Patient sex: M
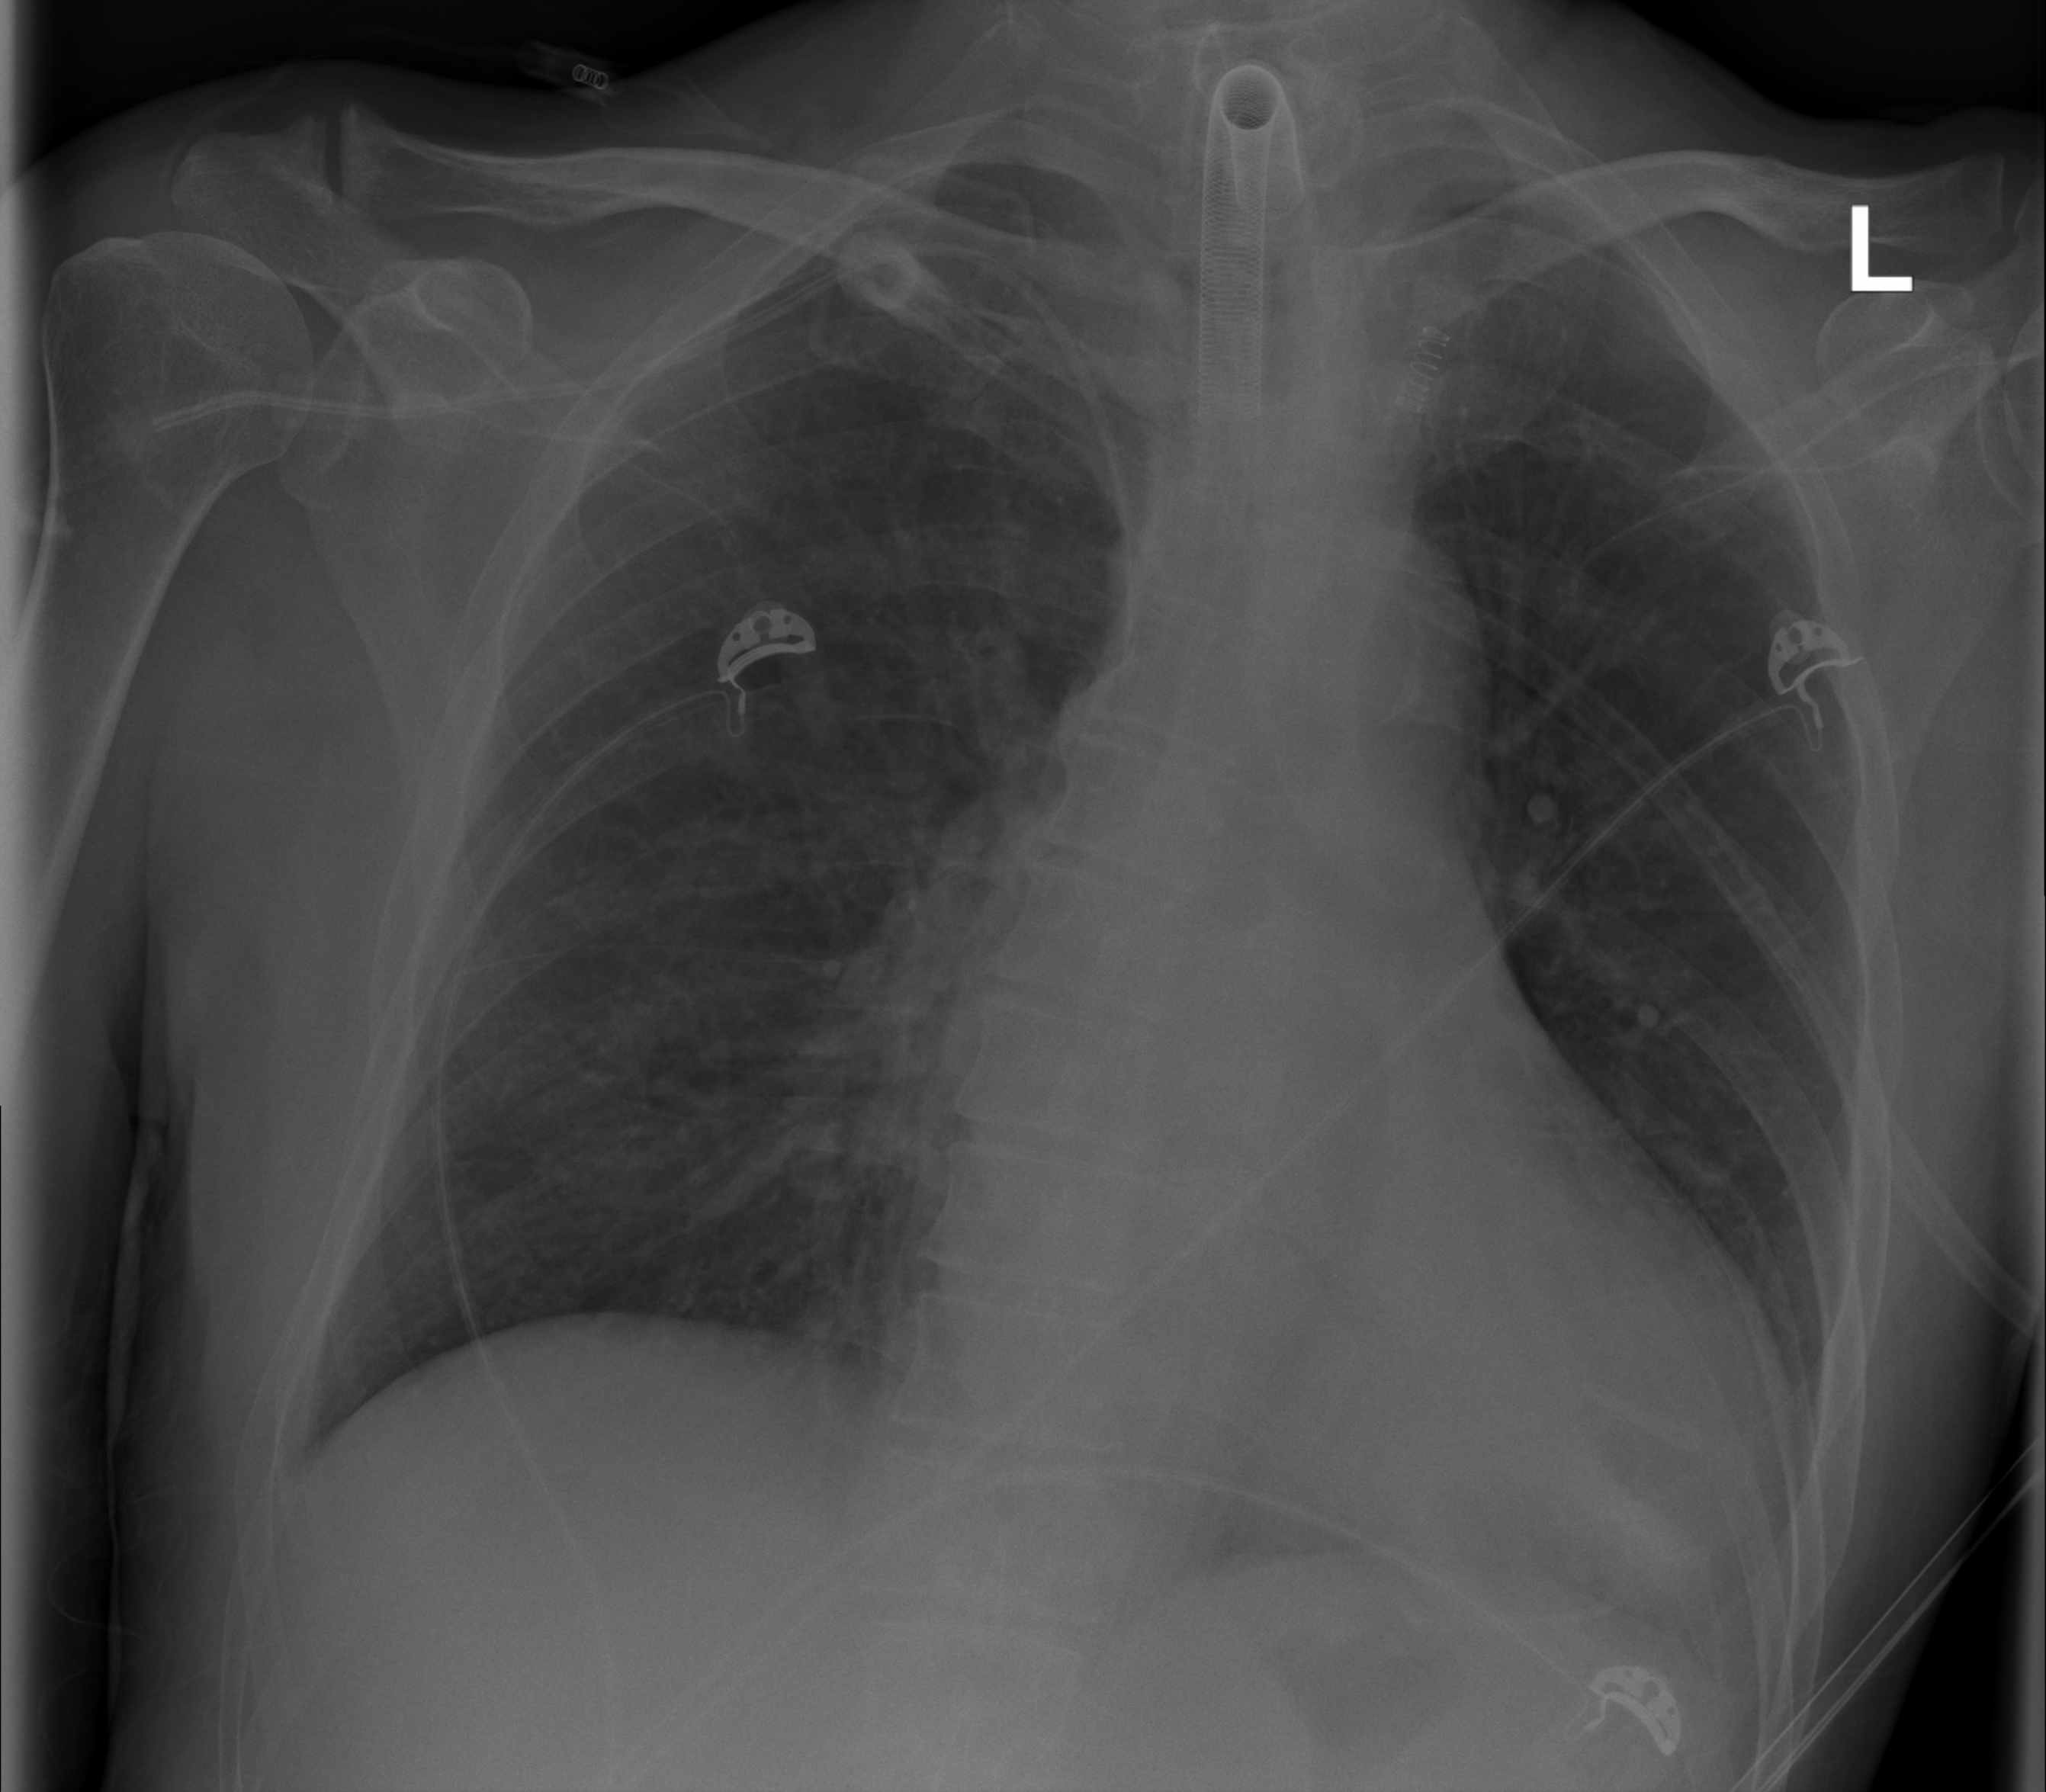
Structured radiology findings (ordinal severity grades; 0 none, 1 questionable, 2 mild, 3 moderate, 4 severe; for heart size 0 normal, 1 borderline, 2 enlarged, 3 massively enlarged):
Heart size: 2
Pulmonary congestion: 2
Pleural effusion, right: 0
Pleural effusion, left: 0
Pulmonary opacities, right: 2
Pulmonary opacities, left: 2
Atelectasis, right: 0
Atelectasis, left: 2